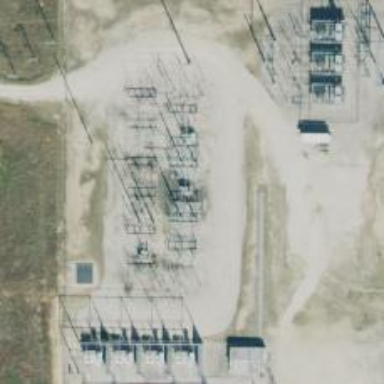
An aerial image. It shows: Switch for power supply.